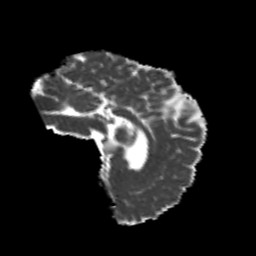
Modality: MD
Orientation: sagittal
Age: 18
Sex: male
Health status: healthy
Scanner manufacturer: philips
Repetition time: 7.393 s
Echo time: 0.08599 s